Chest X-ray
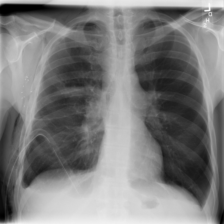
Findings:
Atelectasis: negative
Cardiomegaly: negative
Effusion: positive
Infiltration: negative
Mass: negative
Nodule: negative
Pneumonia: negative
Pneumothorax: positive
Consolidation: negative
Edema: negative
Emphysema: positive
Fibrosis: negative
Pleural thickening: negative
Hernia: negative